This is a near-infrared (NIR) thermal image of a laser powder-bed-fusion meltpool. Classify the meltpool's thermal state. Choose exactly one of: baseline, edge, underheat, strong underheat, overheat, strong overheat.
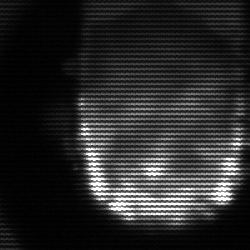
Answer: baseline